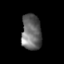
Tissue: skin
Cell type: Epithelial cells
Senescence score: 0.2466
Nuclear area (px): 693
Mean DAPI intensity: 105.267